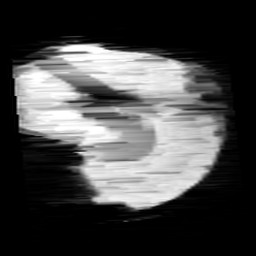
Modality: minIP
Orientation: sagittal
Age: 11
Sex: female
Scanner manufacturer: siemens
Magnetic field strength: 3 T
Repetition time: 0.027 s
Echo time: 0.02 s